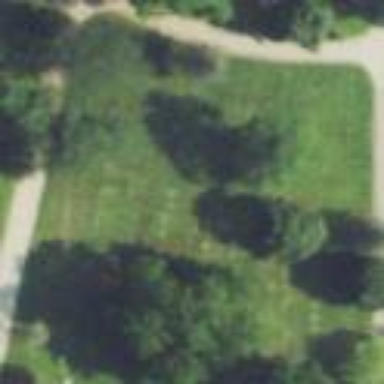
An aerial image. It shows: Cemetery.